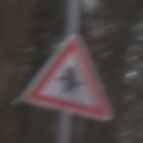
Verkehrszeichen: Vorfahrt
Umgebung: Outdoor, Nature
Tageszeit: MorningAfternoon
Wetter: Overcast
Licht: Natural
Jahreszeit: Autumn
Kontrast: LowContrast